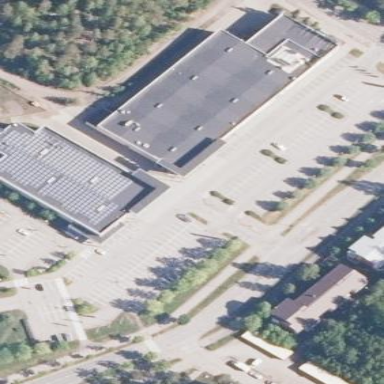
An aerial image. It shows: Parking area with asphalt surface.